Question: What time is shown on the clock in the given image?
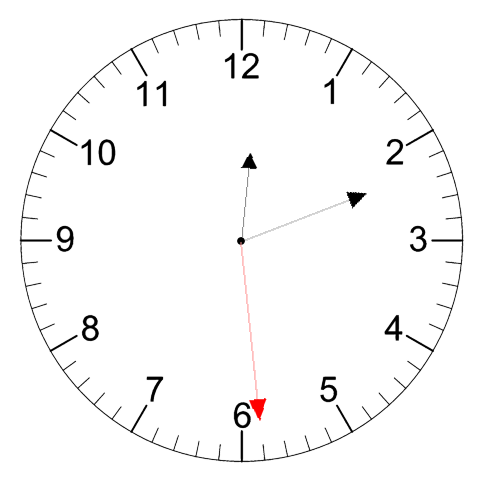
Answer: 12:11:29